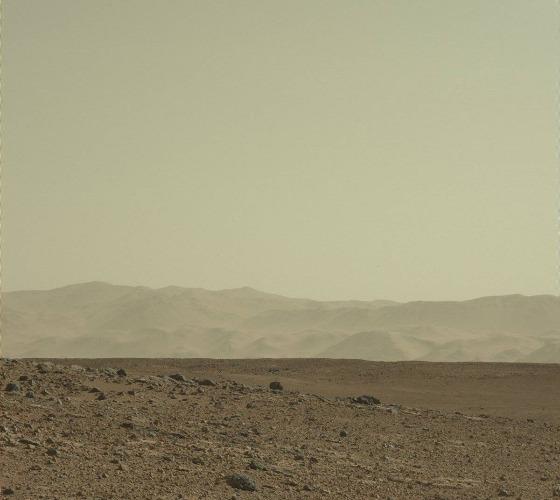
Terrain classes present: Gravel / Sand / Soil, Rock, Sky / Distant Mountains